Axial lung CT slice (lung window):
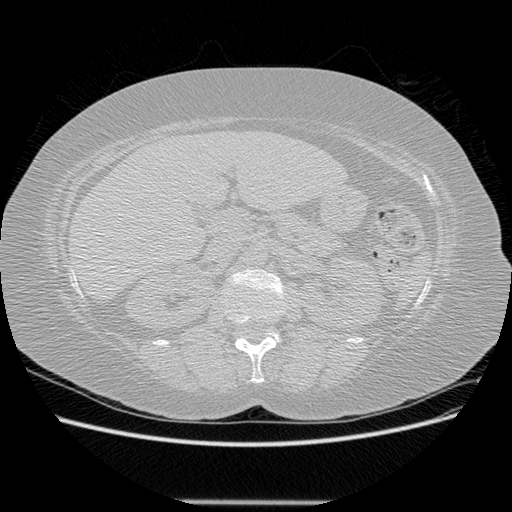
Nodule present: no